В этой экспериментальной задаче измеряется масса. Так же мы измеряем массу, используя резонансные кривые гармонического осциллятора. Ниже приведен список оборудования (рис. 1). Количество элементов указано в квадратных скобках, если их два или более.  Рис. 2 представляет собой упрощенную модель экспериментальной установки. По сути, это осциллятор (груз) на пружине с вынуждающей силой.  Соответствующие параметры модели: Уравнение движения имеет вид $$(M+Nm) \frac{{\mathrm d}^2z}{{\mathrm d}t^2} = \ -(M+Nm)g \ -k(z-z_{\mathrm e}) \ +BLI\ +B'L'I' \ - \alpha\frac{{\mathrm d}z}{{\mathrm d}t}.$$
Часть A. Закон Гука и электромагнитные силы (2.4 балла)
Схематично нарисуйте в бланке ответов силовые линии магнитного поля, создаваемого двумя одинаковыми дисковыми магнитами с северными полюсами, обращенными друг к другу.
Подсоедините контакты M+ и M- к выходу постоянного тока. Соедините мультиметр с выводами для считывания показаний в режиме DC при помощи проводов с разъемами типа «крокодил» (рис. 7). Считайте высоту осциллятора $z$ при нулевой силе тока без грузиков, т.е., $N=0$. Запишите результат в Таблицу A.2. Поместите груз ($N=1$) на круглую полку внутри цилиндра, и запишите высоту $z$ при которой осциллятор находится в покое. Чему равно значение силы тока $I$, протекающего через основную катушку, чтобы вернуть осциллятор назад, в положение без грузиков? Повторите измерения увеличивая $N$ до $5$ и заполните Таблицу A.2. Соедините мультиметр с выводами для считывания показаний в режиме DC при помощи проводов с разъемами типа «крокодил» (рис. 7). Считайте высоту осциллятора $z$ при нулевой силе тока без грузиков, т.е., $N=0$. Запишите результат в Таблицу A.2. Поместите груз ($N=1$) на круглую полку внутри цилиндра, и запишите высоту $z$ при которой осциллятор находится в покое. Чему равно значение силы тока $I$, протекающего через основную катушку, чтобы вернуть осциллятор назад, в положение без грузиков? Повторите измерения увеличивая $N$ до $5$ и заполните Таблицу A.2. Соедините мультиметр с выводами для считывания показаний в режиме DC при помощи проводов с разъемами типа «крокодил» (рис. 7). Считайте высоту осциллятора $z$ при нулевой силе тока без грузиков, т.е., $N=0$. Запишите результат в Таблицу A.2. Поместите груз ($N=1$) на круглую полку внутри цилиндра, и запишите высоту $z$ при которой осциллятор находится в покое. Чему равно значение силы тока $I$, протекающего через основную катушку, чтобы вернуть осциллятор назад, в положение без грузиков? Повторите измерения увеличивая $N$ до $5$ и заполните Таблицу A.2. Соедините мультиметр с выводами для считывания показаний в режиме DC при помощи проводов с разъемами типа «крокодил» (рис. 7). Считайте высоту осциллятора $z$ при нулевой силе тока без грузиков, т.е., $N=0$. Запишите результат в Таблицу A.2. Поместите груз ($N=1$) на круглую полку внутри цилиндра, и запишите высоту $z$ при которой осциллятор находится в покое. Чему равно значение силы тока $I$, протекающего через основную катушку, чтобы вернуть осциллятор назад, в положение без грузиков? Повторите измерения увеличивая $N$ до $5$ и заполните Таблицу A.2. Соедините мультиметр с выводами для считывания показаний в режиме DC при помощи проводов с разъемами типа «крокодил» (рис. 7). Считайте высоту осциллятора $z$ при нулевой силе тока без грузиков, т.е., $N=0$. Запишите результат в Таблицу A.2. Поместите груз ($N=1$) на круглую полку внутри цилиндра, и запишите высоту $z$ при которой осциллятор находится в покое. Чему равно значение силы тока $I$, протекающего через основную катушку, чтобы вернуть осциллятор назад, в положение без грузиков? Повторите измерения увеличивая $N$ до $5$ и заполните Таблицу A.2. Соедините мультиметр с выводами для считывания показаний в режиме DC при помощи проводов с разъемами типа «крокодил» (рис. 7). Считайте высоту осциллятора $z$ при нулевой силе тока без грузиков, т.е., $N=0$. Запишите результат в Таблицу A.2. Поместите груз ($N=1$) на круглую полку внутри цилиндра, и запишите высоту $z$ при которой осциллятор находится в покое. Чему равно значение силы тока $I$, протекающего через основную катушку, чтобы вернуть осциллятор назад, в положение без грузиков? Повторите измерения увеличивая $N$ до $5$ и заполните Таблицу A.2. Соедините мультиметр с выводами для считывания показаний в режиме DC при помощи проводов с разъемами типа «крокодил» (рис. 7). Считайте высоту осциллятора $z$ при нулевой силе тока без грузиков, т.е., $N=0$. Запишите результат в Таблицу A.2. Поместите груз ($N=1$) на круглую полку внутри цилиндра, и запишите высоту $z$ при которой осциллятор находится в покое. Чему равно значение силы тока $I$, протекающего через основную катушку, чтобы вернуть осциллятор назад, в положение без грузиков? Повторите измерения увеличивая $N$ до $5$ и заполните Таблицу A.2.
Постройте график зависимости высоты $z$ от количества грузиков $N$. По графику определите коэффициент наклона $ a = \frac{\Delta z}{\Delta N}$ и оцените его погрешность.
Часть B. ЭДС индукции (3.0 балла)
Постройте график зависимости силы тока $I$ от количества грузиков $N$. Из графика получите значение $b$, определяемое как $b = \frac{I}{N}$ и оцените погрешность.
Предположим, что переменный ток определенной частоты $f$ подается на контрольную катушку без груза. Высота осциллятора меняется со временем по синусоидальному закону Высота осциллятора меняется со временем по синусоидальному закону Высота осциллятора меняется со временем по синусоидальному закону Высота осциллятора меняется со временем по синусоидальному закону $$z-z_0 = A \sin (2\pi f t)$$где $z_0$ – высота положения равновесия, $A$ – амплитуда колебаний. Запишите выражение для амплитуды ЭДС индукции $V$ в основной катушке.
Подсоедините контакты C+ и C- к выходу переменного тока. Подсоедините мультиметр к выводам «Fmon» и «AC GND», чтобы считывать частоту. Отрегулируйте как частоту переменного тока, так и выходное напряжение, чтобы получить устойчивые колебания соответствующей амплитуды. Измерьте частоту $f_{\mathrm B}$ и запишите ее в лист ответов. Соедините мультиметр с выводами M+ и M-. При фиксированной частоте изменяйте выходное напряжение. Снимите зависимость амплитуды колебаний $A$ от переменного напряжения $V' (V'=V/\sqrt{2})$, индуцированного в основной катушке. Заполните Таблицу B.2 соответствующим образом. Подсоедините мультиметр к выводам «Fmon» и «AC GND», чтобы считывать частоту. Отрегулируйте как частоту переменного тока, так и выходное напряжение, чтобы получить устойчивые колебания соответствующей амплитуды. Измерьте частоту $f_{\mathrm B}$ и запишите ее в лист ответов. Соедините мультиметр с выводами M+ и M-. При фиксированной частоте изменяйте выходное напряжение. Снимите зависимость амплитуды колебаний $A$ от переменного напряжения $V' (V'=V/\sqrt{2})$, индуцированного в основной катушке. Заполните Таблицу B.2 соответствующим образом. Подсоедините мультиметр к выводам «Fmon» и «AC GND», чтобы считывать частоту. Отрегулируйте как частоту переменного тока, так и выходное напряжение, чтобы получить устойчивые колебания соответствующей амплитуды. Измерьте частоту $f_{\mathrm B}$ и запишите ее в лист ответов. Соедините мультиметр с выводами M+ и M-. При фиксированной частоте изменяйте выходное напряжение. Снимите зависимость амплитуды колебаний $A$ от переменного напряжения $V' (V'=V/\sqrt{2})$, индуцированного в основной катушке. Заполните Таблицу B.2 соответствующим образом. Подсоедините мультиметр к выводам «Fmon» и «AC GND», чтобы считывать частоту. Отрегулируйте как частоту переменного тока, так и выходное напряжение, чтобы получить устойчивые колебания соответствующей амплитуды. Измерьте частоту $f_{\mathrm B}$ и запишите ее в лист ответов. Соедините мультиметр с выводами M+ и M-. При фиксированной частоте изменяйте выходное напряжение. Снимите зависимость амплитуды колебаний $A$ от переменного напряжения $V' (V'=V/\sqrt{2})$, индуцированного в основной катушке. Заполните Таблицу B.2 соответствующим образом. Подсоедините мультиметр к выводам «Fmon» и «AC GND», чтобы считывать частоту. Отрегулируйте как частоту переменного тока, так и выходное напряжение, чтобы получить устойчивые колебания соответствующей амплитуды. Измерьте частоту $f_{\mathrm B}$ и запишите ее в лист ответов. Соедините мультиметр с выводами M+ и M-. При фиксированной частоте изменяйте выходное напряжение. Снимите зависимость амплитуды колебаний $A$ от переменного напряжения $V' (V'=V/\sqrt{2})$, индуцированного в основной катушке. Заполните Таблицу B.2 соответствующим образом. Подсоедините мультиметр к выводам «Fmon» и «AC GND», чтобы считывать частоту. Отрегулируйте как частоту переменного тока, так и выходное напряжение, чтобы получить устойчивые колебания соответствующей амплитуды. Измерьте частоту $f_{\mathrm B}$ и запишите ее в лист ответов. Соедините мультиметр с выводами M+ и M-. При фиксированной частоте изменяйте выходное напряжение. Снимите зависимость амплитуды колебаний $A$ от переменного напряжения $V' (V'=V/\sqrt{2})$, индуцированного в основной катушке. Заполните Таблицу B.2 соответствующим образом. Подсоедините мультиметр к выводам «Fmon» и «AC GND», чтобы считывать частоту. Отрегулируйте как частоту переменного тока, так и выходное напряжение, чтобы получить устойчивые колебания соответствующей амплитуды. Измерьте частоту $f_{\mathrm B}$ и запишите ее в лист ответов. Соедините мультиметр с выводами M+ и M-. При фиксированной частоте изменяйте выходное напряжение. Снимите зависимость амплитуды колебаний $A$ от переменного напряжения $V' (V'=V/\sqrt{2})$, индуцированного в основной катушке. Заполните Таблицу B.2 соответствующим образом.
Постройте график зависимости напряжения $V'$ от амплитуды $A$. По графику получите значение $c$ определённое как $ c = \frac{V'}{A}$ и оцените погрешность.
Вычислите величину $BL$ и её погрешность используя результаты пункта B.3.
Часть C. Резонансная частота, зависящая от массы (2.3 балла) Для следующих экспериментов используйте основную катушку для возбуждения осциллятора. Измените подключение соответствующим образом.
Используя результаты пунктов A.3, A.4, и B.4, вычислите $m$ и $k$ и оцените погрешности. Если потребуется, используйте значение ускорения свободного падения $g=\mathrm{ 9.80~ \text{м}/\text{с}^2}$.
Запишите выражение для резонансной частоты $f$ осциллятора с $N$ грузиками. Используйте постоянный коэффициент жесткости $k'$, который при движении отличается от $k$.
Запитайте осциллятор, подключив источник переменного тока к основной катушке. Измерьте резонансную частоту $f$, для разных значений $N=0$ до $5$, и запишите значения в Таблицу C.2. Избегайте подпрыгивания грузиков.
Используя результаты пункта C.2, постройте график, из которого можно будет получить величины $\frac{M}{k'}$ и $ \frac{m}{k'}$. Запишите полученные значения в лист ответов. Запишите полученные значения в лист ответов. Запишите полученные значения в лист ответов. Если вам необходимо рассчитать какие-либо дополнительные величины, используйте пустые ячейки Таблицы C.2.
Часть D. Резонансные характеристики (2.3 балла) Если на осциллятор без грузиков действует периодическая сила амплитудой $F_{\mathrm {AC}}$ и частотой $f$, то амплитуда осцилляций $A$ хорошо описывается резонансной кривой: $$A(f) = \frac{F_{\mathrm {AC}}}{8\pi ^2 Mf_0} \cdot \frac{1}{\sqrt{(f-f_0)^2+(\Delta f)^2}}.$$ Здесь $\Delta f = \frac{\alpha}{4 \pi M}$. Данное выражение выполнятся для частот, для которых $|f-f_0| \ll f_0$ . В этой части будет использована резонансная кривая для получения массы осциллятора $M$. Будем считать, что выражение (3) всегда применимо.
Чему равна величина $ \frac{M}{m}$? Вычислите $M$ и $k'$ используя результаты пункта B.5.
Запитайте осциллятор, подключая источник переменного тока к основной катушке. Подстройте частоту и выходное напряжение для получения резонанса приемлемой амплитуды. Измерьте и запишите напряжение $V'_{\mathrm {AC}}$ между выводами “ACmon” и "AC GND" в лист ответов. Используя результаты пункта B.4 и коэффициент $0.106~ \mathrm{A/V}$, вычислите амплитуду $F_{\mathrm {AC}}$ периодической электромагнитной силы, действующюю на осциллятор.
Запишите в Таблицу D.2 амплитуду $A$ в зависимости от частоты осциллятора $f$. Амплитуда вынуждающей силы $F_{\mathrm {AC}}$ должна поддерживаться постоянной в ходе всего эксперимента. Постройте график зависимости амплитуды $A$ от частоты $f$.
Используя результаты D.1 и D.2, получите $M$.
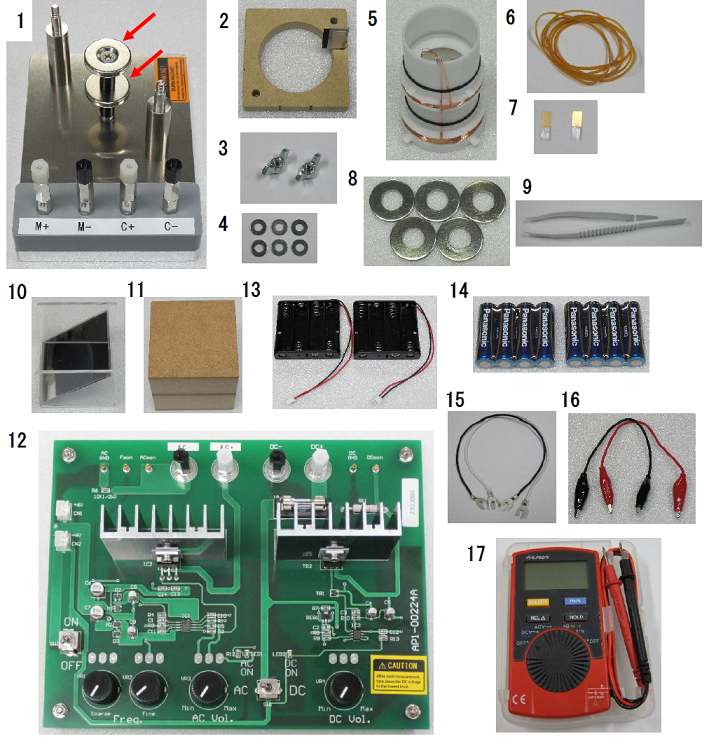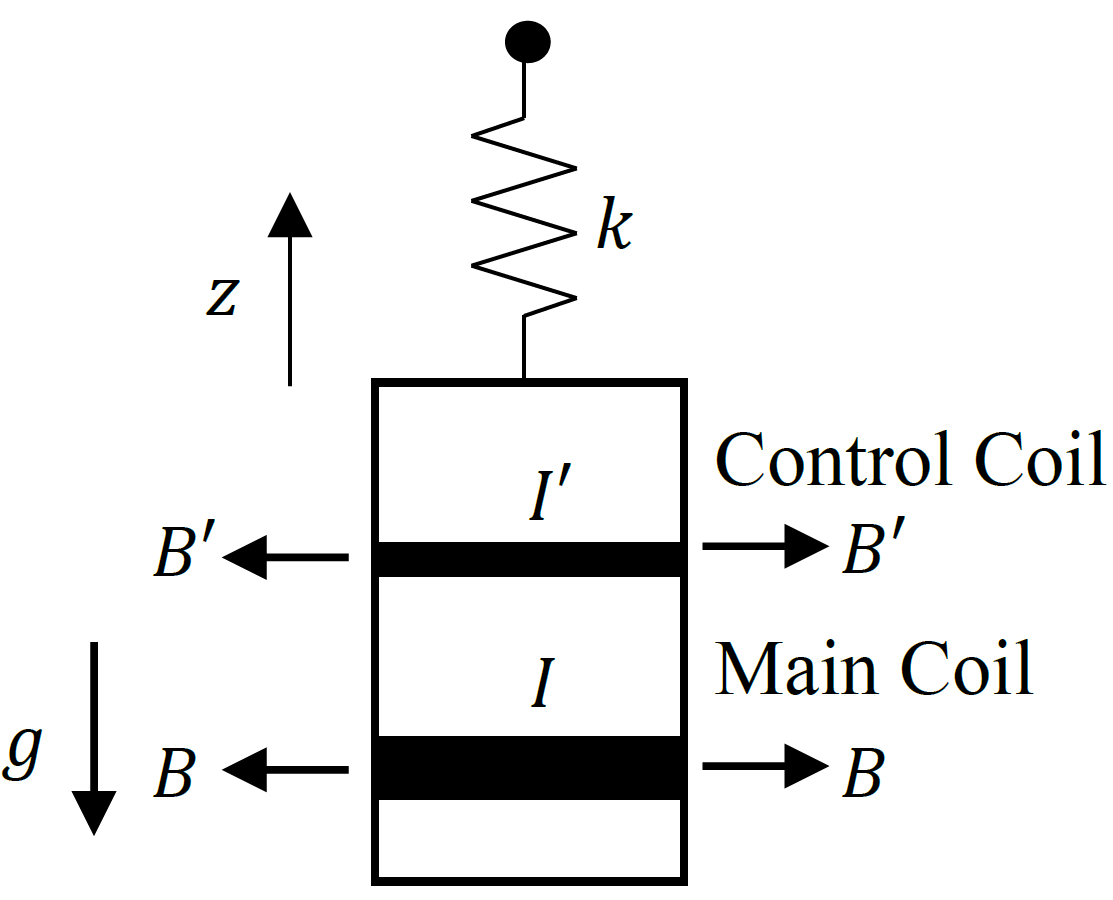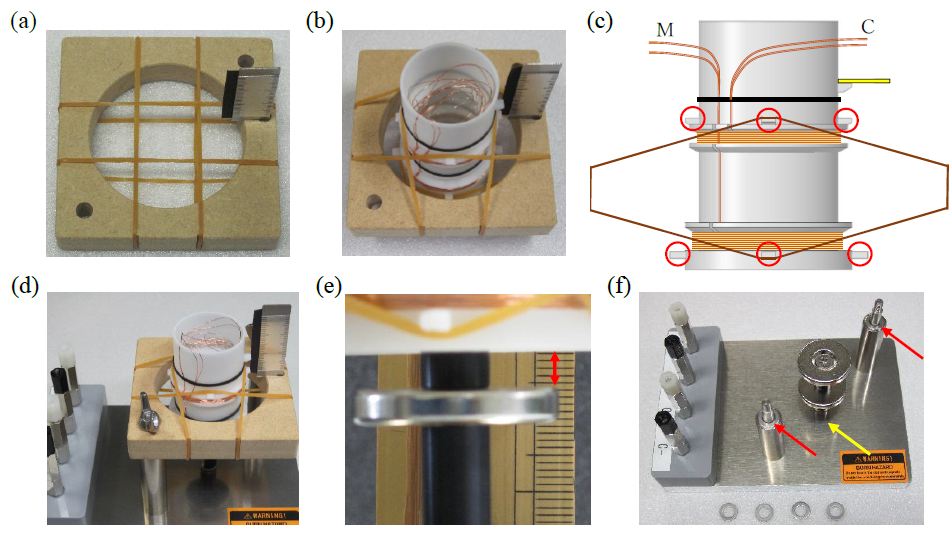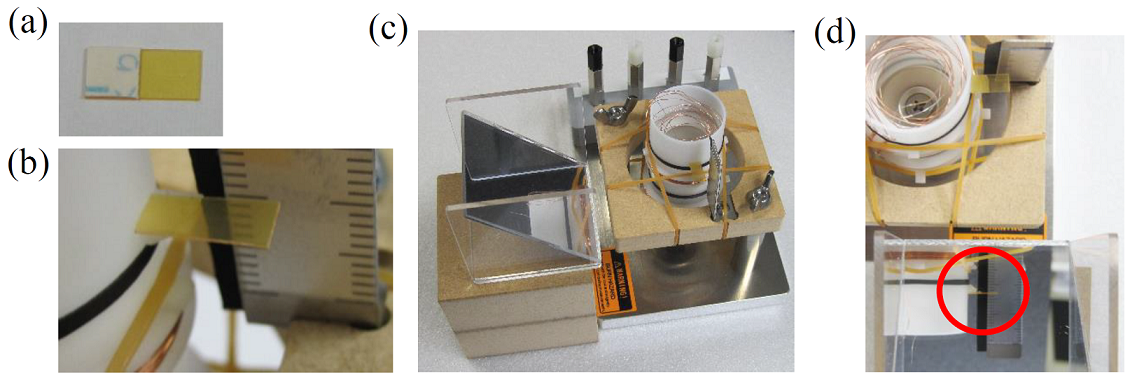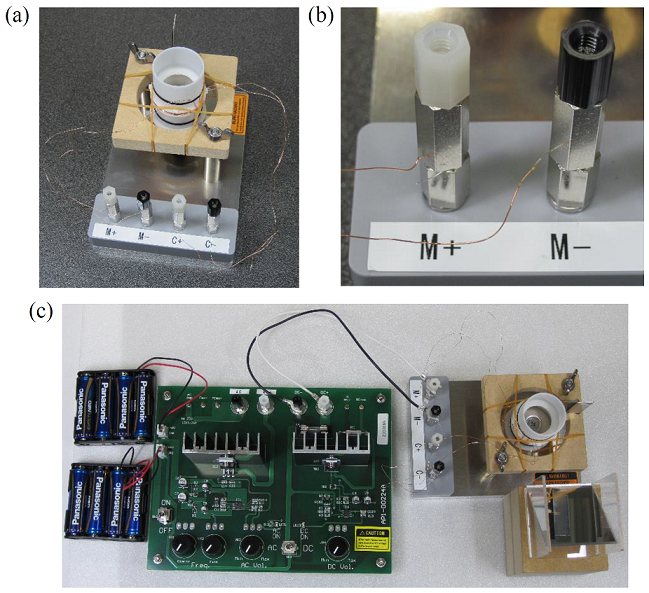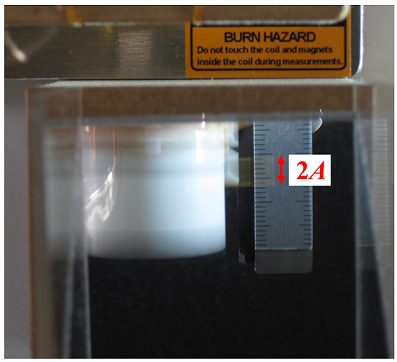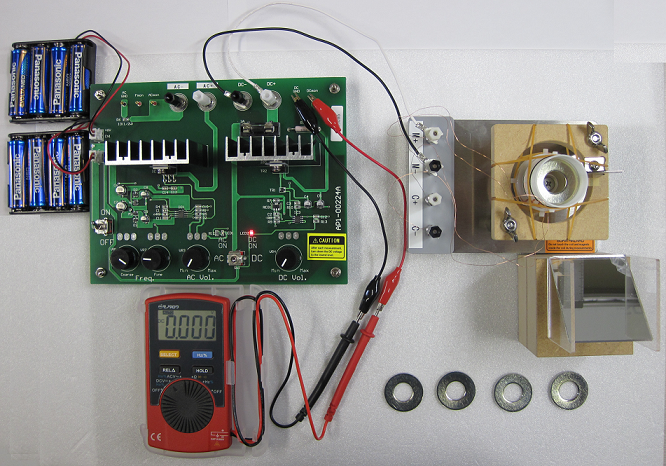
Схематично нарисуйте в бланке ответов силовые линии магнитного поля, создаваемого двумя одинаковыми дисковыми магнитами с северными полюсами, обращенными друг к другу.

Подсоедините контакты M+ и M- к выходу постоянного тока.  Соедините мультиметр с выводами для считывания показаний в режиме DC при помощи проводов с разъемами типа «крокодил» (рис. 7).   Считайте высоту осциллятора $z$ при нулевой силе тока без грузиков, т.е., $N=0$.  Запишите результат в Таблицу A.2.   Поместите груз ($N=1$) на круглую полку внутри цилиндра, и запишите высоту $z$ при которой осциллятор находится в покое.   Чему равно значение силы тока $I$, протекающего через основную катушку, чтобы вернуть осциллятор назад, в положение без грузиков?   Повторите измерения увеличивая $N$ до $5$ и заполните Таблицу A.2.

Постройте график зависимости высоты $z$ от количества грузиков $N$.  По графику определите коэффициент наклона $ a = \frac{\Delta z}{\Delta N}$ и оцените его погрешность.

Постройте график зависимости силы тока $I$ от количества грузиков $N$.  Из графика получите значение $b$, определяемое как $b = \frac{I}{N}$ и оцените погрешность.

Предположим, что переменный ток определенной частоты $f$ подается на контрольную катушку без груза.  Высота осциллятора меняется со временем по синусоидальному закону   $$z-z_0 = A \sin (2\pi f t)$$где $z_0$ – высота положения равновесия, $A$ – амплитуда колебаний. Запишите выражение для амплитуды ЭДС индукции $V$ в основной катушке.

Подсоедините контакты C+ и C- к выходу переменного тока.  Подсоедините мультиметр к выводам «Fmon» и «AC GND», чтобы считывать частоту.   Отрегулируйте как частоту переменного тока, так и выходное напряжение, чтобы получить устойчивые колебания соответствующей амплитуды.  Измерьте частоту $f_{\mathrm B}$ и запишите ее в лист ответов.   Соедините мультиметр с выводами M+ и M-.  При фиксированной частоте изменяйте выходное напряжение. Снимите зависимость амплитуды колебаний $A$ от переменного напряжения $V' (V'=V/\sqrt{2})$, индуцированного в основной катушке.  Заполните Таблицу B.2 соответствующим образом.

Постройте график зависимости напряжения $V'$ от амплитуды $A$.  По графику получите значение $c$ определённое как $ c = \frac{V'}{A}$ и оцените погрешность.

Вычислите величину $BL$ и её погрешность используя результаты пункта B.3.

Используя результаты пунктов A.3, A.4, и B.4, вычислите $m$ и $k$ и оцените погрешности.  Если потребуется, используйте значение ускорения свободного падения $g=\mathrm{ 9.80~ \text{м}/\text{с}^2}$.

Запишите выражение для резонансной частоты $f$ осциллятора с $N$ грузиками.  Используйте постоянный коэффициент жесткости $k'$, который при движении отличается от $k$.

Запитайте осциллятор, подключив источник переменного тока к основной катушке.  Измерьте резонансную частоту $f$, для разных значений $N=0$ до $5$, и запишите значения в Таблицу C.2. Избегайте подпрыгивания грузиков.

Используя результаты пункта C.2, постройте график, из которого можно будет получить величины $\frac{M}{k'}$ и $ \frac{m}{k'}$.  Запишите полученные значения в лист ответов.  Если вам необходимо рассчитать какие-либо дополнительные величины, используйте пустые ячейки Таблицы C.2.

Чему равна величина $ \frac{M}{m}$?   Вычислите $M$ и $k'$ используя результаты пункта B.5.

Запитайте осциллятор, подключая источник переменного тока к основной катушке. Подстройте частоту и выходное напряжение для получения резонанса приемлемой амплитуды.   Измерьте и запишите напряжение $V'_{\mathrm {AC}}$ между выводами “ACmon” и "AC GND" в лист ответов.   Используя результаты пункта B.4 и коэффициент $0.106~ \mathrm{A/V}$, вычислите амплитуду $F_{\mathrm {AC}}$ периодической электромагнитной силы, действующюю на осциллятор.

Запишите в Таблицу D.2 амплитуду $A$ в зависимости от частоты осциллятора $f$. Амплитуда вынуждающей силы $F_{\mathrm {AC}}$ должна поддерживаться постоянной в ходе всего эксперимента.   Постройте график зависимости амплитуды $A$ от частоты $f$.

Используя результаты D.1 и D.2, получите $M$.
Темы:
E, Механика, Колебания, Международные, Вынужденные колебания, 2023, Резонанс